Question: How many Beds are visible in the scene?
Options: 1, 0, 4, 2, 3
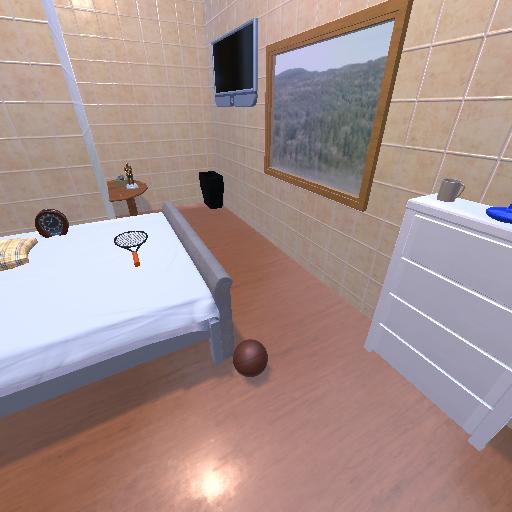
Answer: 1